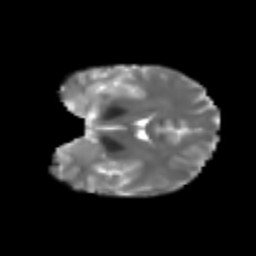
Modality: T2w
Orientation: coronal
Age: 21
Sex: female
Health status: healthy